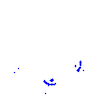
Particle: pion